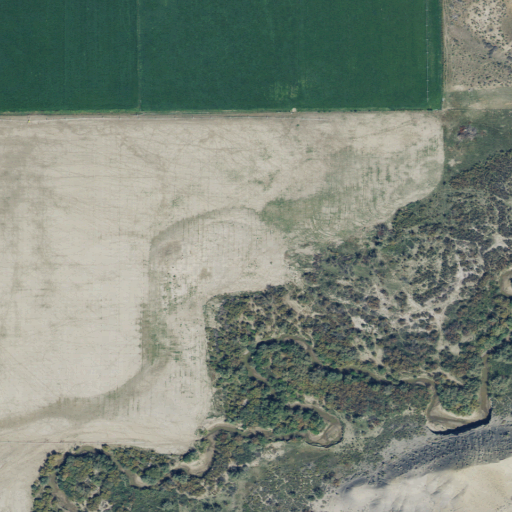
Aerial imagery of valley in Utah named Roper Wash containing pasture, woody wetlands, herbaceous wetlands, cultivated crops, evergreen forest, and shrub